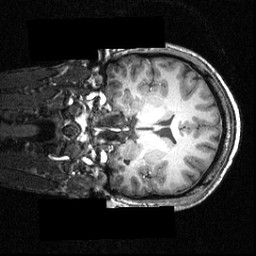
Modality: T1w
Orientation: coronal
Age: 24
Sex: male
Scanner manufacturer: siemens
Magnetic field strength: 3.951 T
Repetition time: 1.5 s
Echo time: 0.00335 s